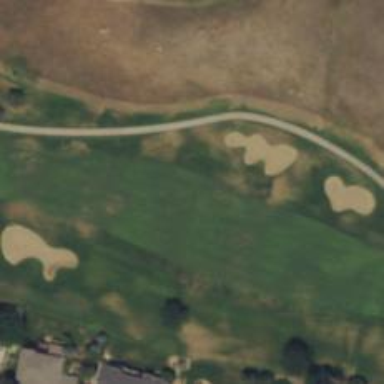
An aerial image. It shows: View of golf hole.